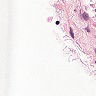
Metastatic tissue present: no